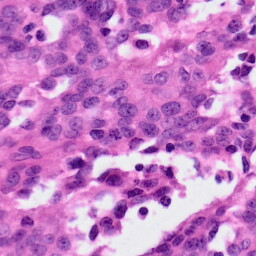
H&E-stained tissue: Ovarian